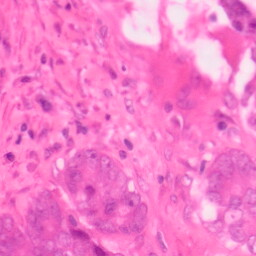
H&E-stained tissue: Colon